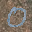
Label: 0